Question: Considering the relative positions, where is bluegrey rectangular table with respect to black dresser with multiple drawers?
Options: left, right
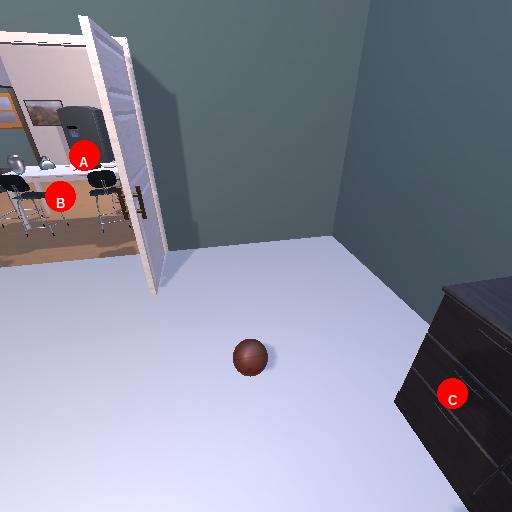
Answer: left